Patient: sex F, age 35
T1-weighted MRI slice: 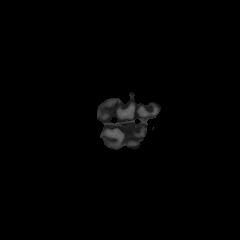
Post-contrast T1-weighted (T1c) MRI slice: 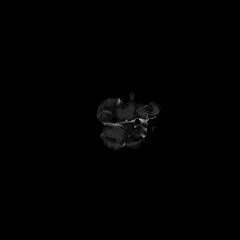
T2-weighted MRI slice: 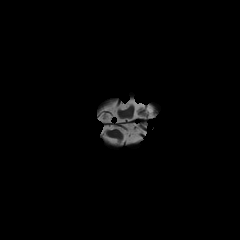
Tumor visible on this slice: no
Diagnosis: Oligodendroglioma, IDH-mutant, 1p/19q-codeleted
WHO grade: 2